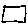
Label: square